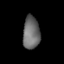
Tissue: lung
Cell type: Endothelial cells
Senescence score: 0.5754
Nuclear area (px): 539
Mean DAPI intensity: 107.558